九年级 · 解析几何
(本小题8.0分)

如图, 已知点 $A 、 B 、 P 、 D 、 C$ 都在在 $\odot O$ 上, 且四边形 $B C E P$ 是平行四边形.

(1)证明: $\overparen{C D}=\overparen{P B}$;

(2)若 $A E=B C, A B=\sqrt{3}, \overparen{D P}$ 的长度是 $\frac{\pi}{6}$, 求 $E C$ 的长.

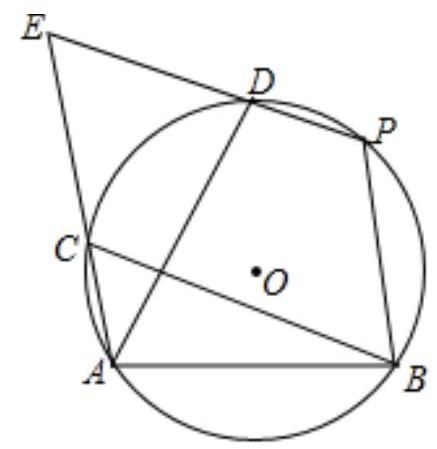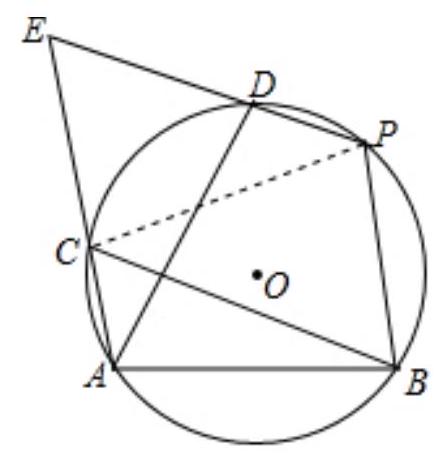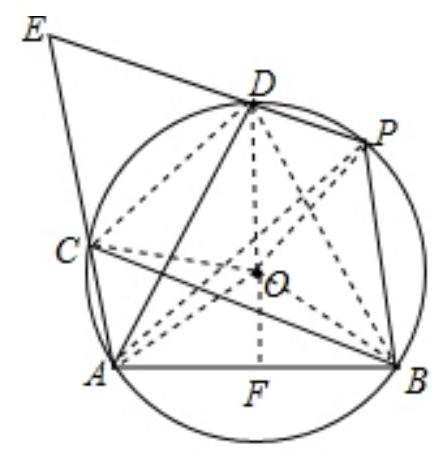
答案: (1)证明：连接 $P C$, 如图1,

$\because$ 四边形 $B C E P$ 是平行四边形,

$\therefore P E / / B C, \angle E=\angle P B C$,

$\therefore \angle E P C=\angle P C B$,

$\therefore \overparen{C D}=\overparen{P B}$

(2)解: 如图2, 连接 $A P 、 B D 、 C D 、 O A 、 O B 、 O C 、 O D 、 O P$

图1

$\because$ 四边形 $P B C D$ 是圆内接四边形, 四边形 $A P D C$ 是圆内接四边形,

$\therefore \angle E D C=\angle P B C=\angle P A C$,

$\therefore \triangle A P E$ 和 $\triangle C D E$ 是等边三角形,

$\therefore \angle E A P=60^{\circ}$,

$\because P B / / E A$,

$\therefore \angle A P B=\angle E A P=60^{\circ}$,

$\therefore \angle A O B=120^{\circ}$,

作 $O F \perp A B$ 于 $F$, 则 $\angle A O F=\frac{1}{2} \angle A O B=60^{\circ}, A F=B F=\frac{1}{2} A B=\frac{\sqrt{3}}{2}$,

$\therefore O A=\frac{A F}{\sin 60^{\circ}}=1$,

图2

$\because \overparen{D P}$ 的长度是 $\frac{\pi}{6}$,

$\therefore \frac{n \pi \times 1}{180}=\frac{\pi}{6}$

$\therefore n=30^{\circ}$,

$\therefore \angle P O D=30^{\circ}$,

$\therefore \angle P B D=15^{\circ}$,

$\because \angle P B C=\angle E=60^{\circ}$,

$\therefore \angle D B C=45^{\circ}$,

$\therefore \angle D O C=90^{\circ}$,
$\because O C=O D=1$,

$\therefore C D=\sqrt{2}$,

$\because \triangle E C D s$ 是等边三角形,

$\therefore E C=C D=\sqrt{2}$.

解析: (1)连接 $P C$, 即可证得 $\angle E P C=\angle P C B$, 从而证得 $\angle C O D=\angle P O B$, 即可证得结论;

(2)根据圆内接四边形的性质得出 $\angle E D C=\angle P B C=\angle P A C$, 即可证得 $\triangle A P E$ 和 $\triangle C D E$ 是等边三角形,得出 $\angle P B C=\angle E=60^{\circ}$, 根据平行线的性质得出 $\angle A P B=\angle E A P=60^{\circ}$, 即可得出 $\angle A O B=120^{\circ}$, 作 $O F \perp A B$ 于 $F$, 则 $\angle A O F=\frac{1}{2} \angle A O B=60^{\circ}, A F=B F=\frac{1}{2} A B=\frac{\sqrt{3}}{2}$, 解直角三角形求得 $O A=1$, 即圆的半径为 1 , 由 $\overparen{D P}$ 的长度是 $\frac{\pi}{6}$ 得出 $\angle P B D=15^{\circ}$, 即可证得 $\angle D B C=45^{\circ}$, 得到 $\angle D O C=90^{\circ}$, 解等腰直角三角形求得 $C D=\sqrt{2}$, 由等边三角形的性质得出 $C E=C D=\sqrt{2}$.

本题考查了圆周角定理, 平行四边形的性质, 圆内接四边形的性质, 解直角三角形等, 熟练掌握性质定理是解题的关键.